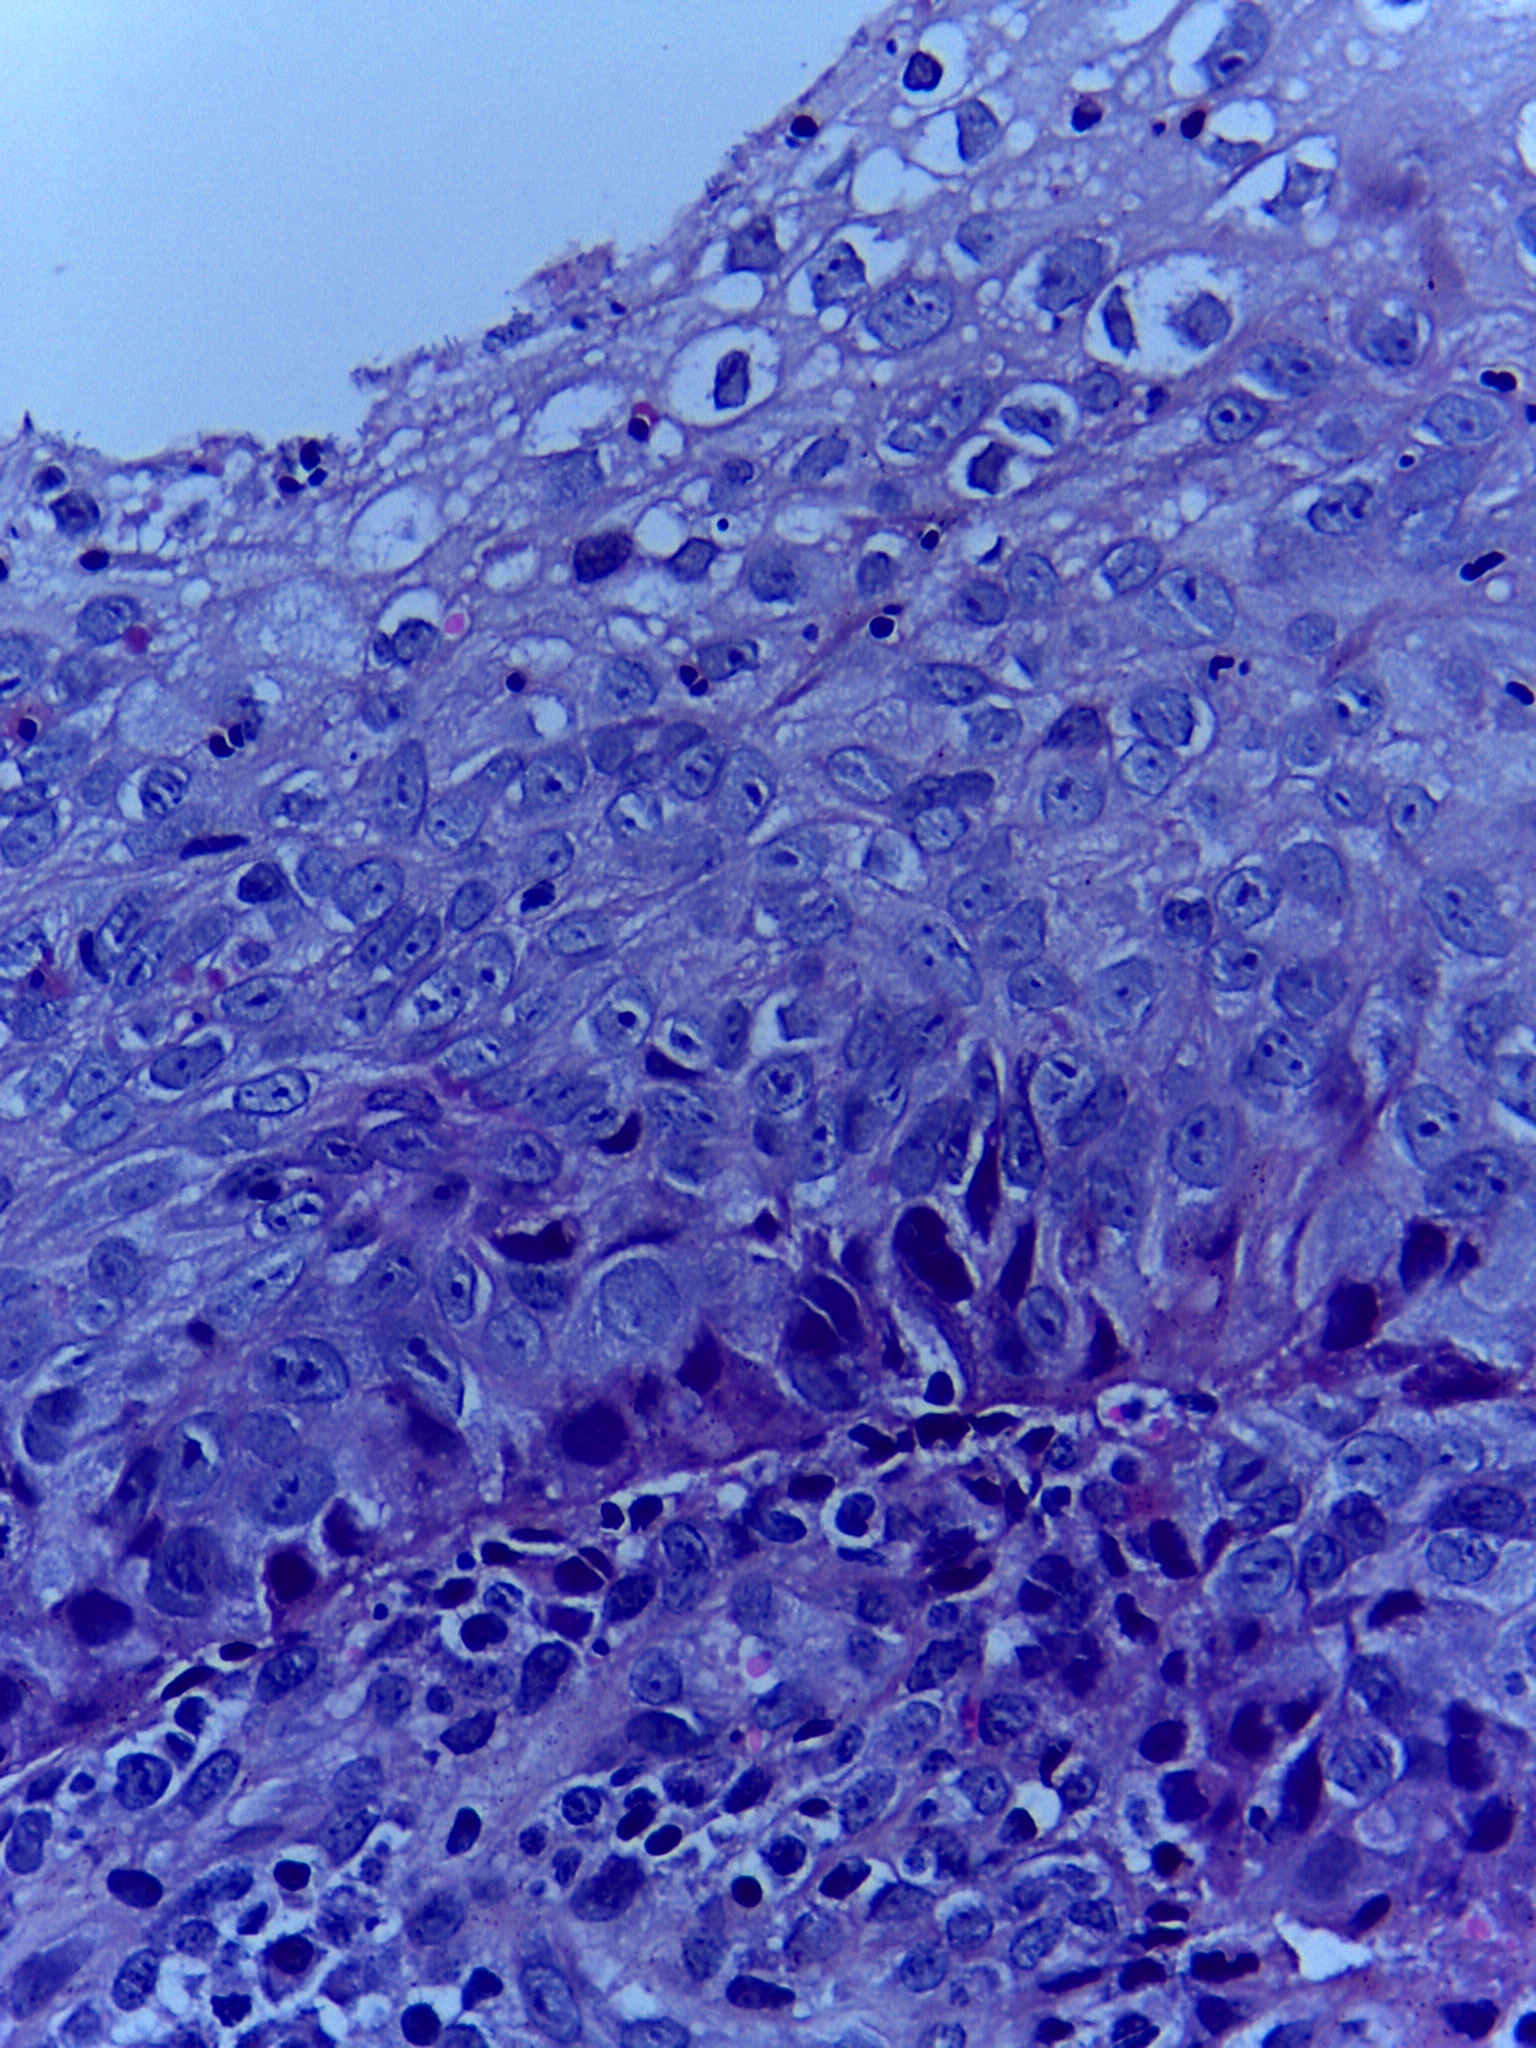
Diagnosis: OSCC